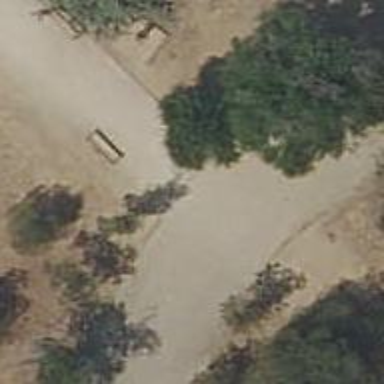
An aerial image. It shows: Unpaved footway.